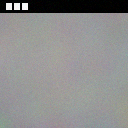
Screen state: on